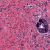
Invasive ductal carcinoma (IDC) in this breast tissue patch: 0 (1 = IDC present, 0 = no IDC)